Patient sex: M
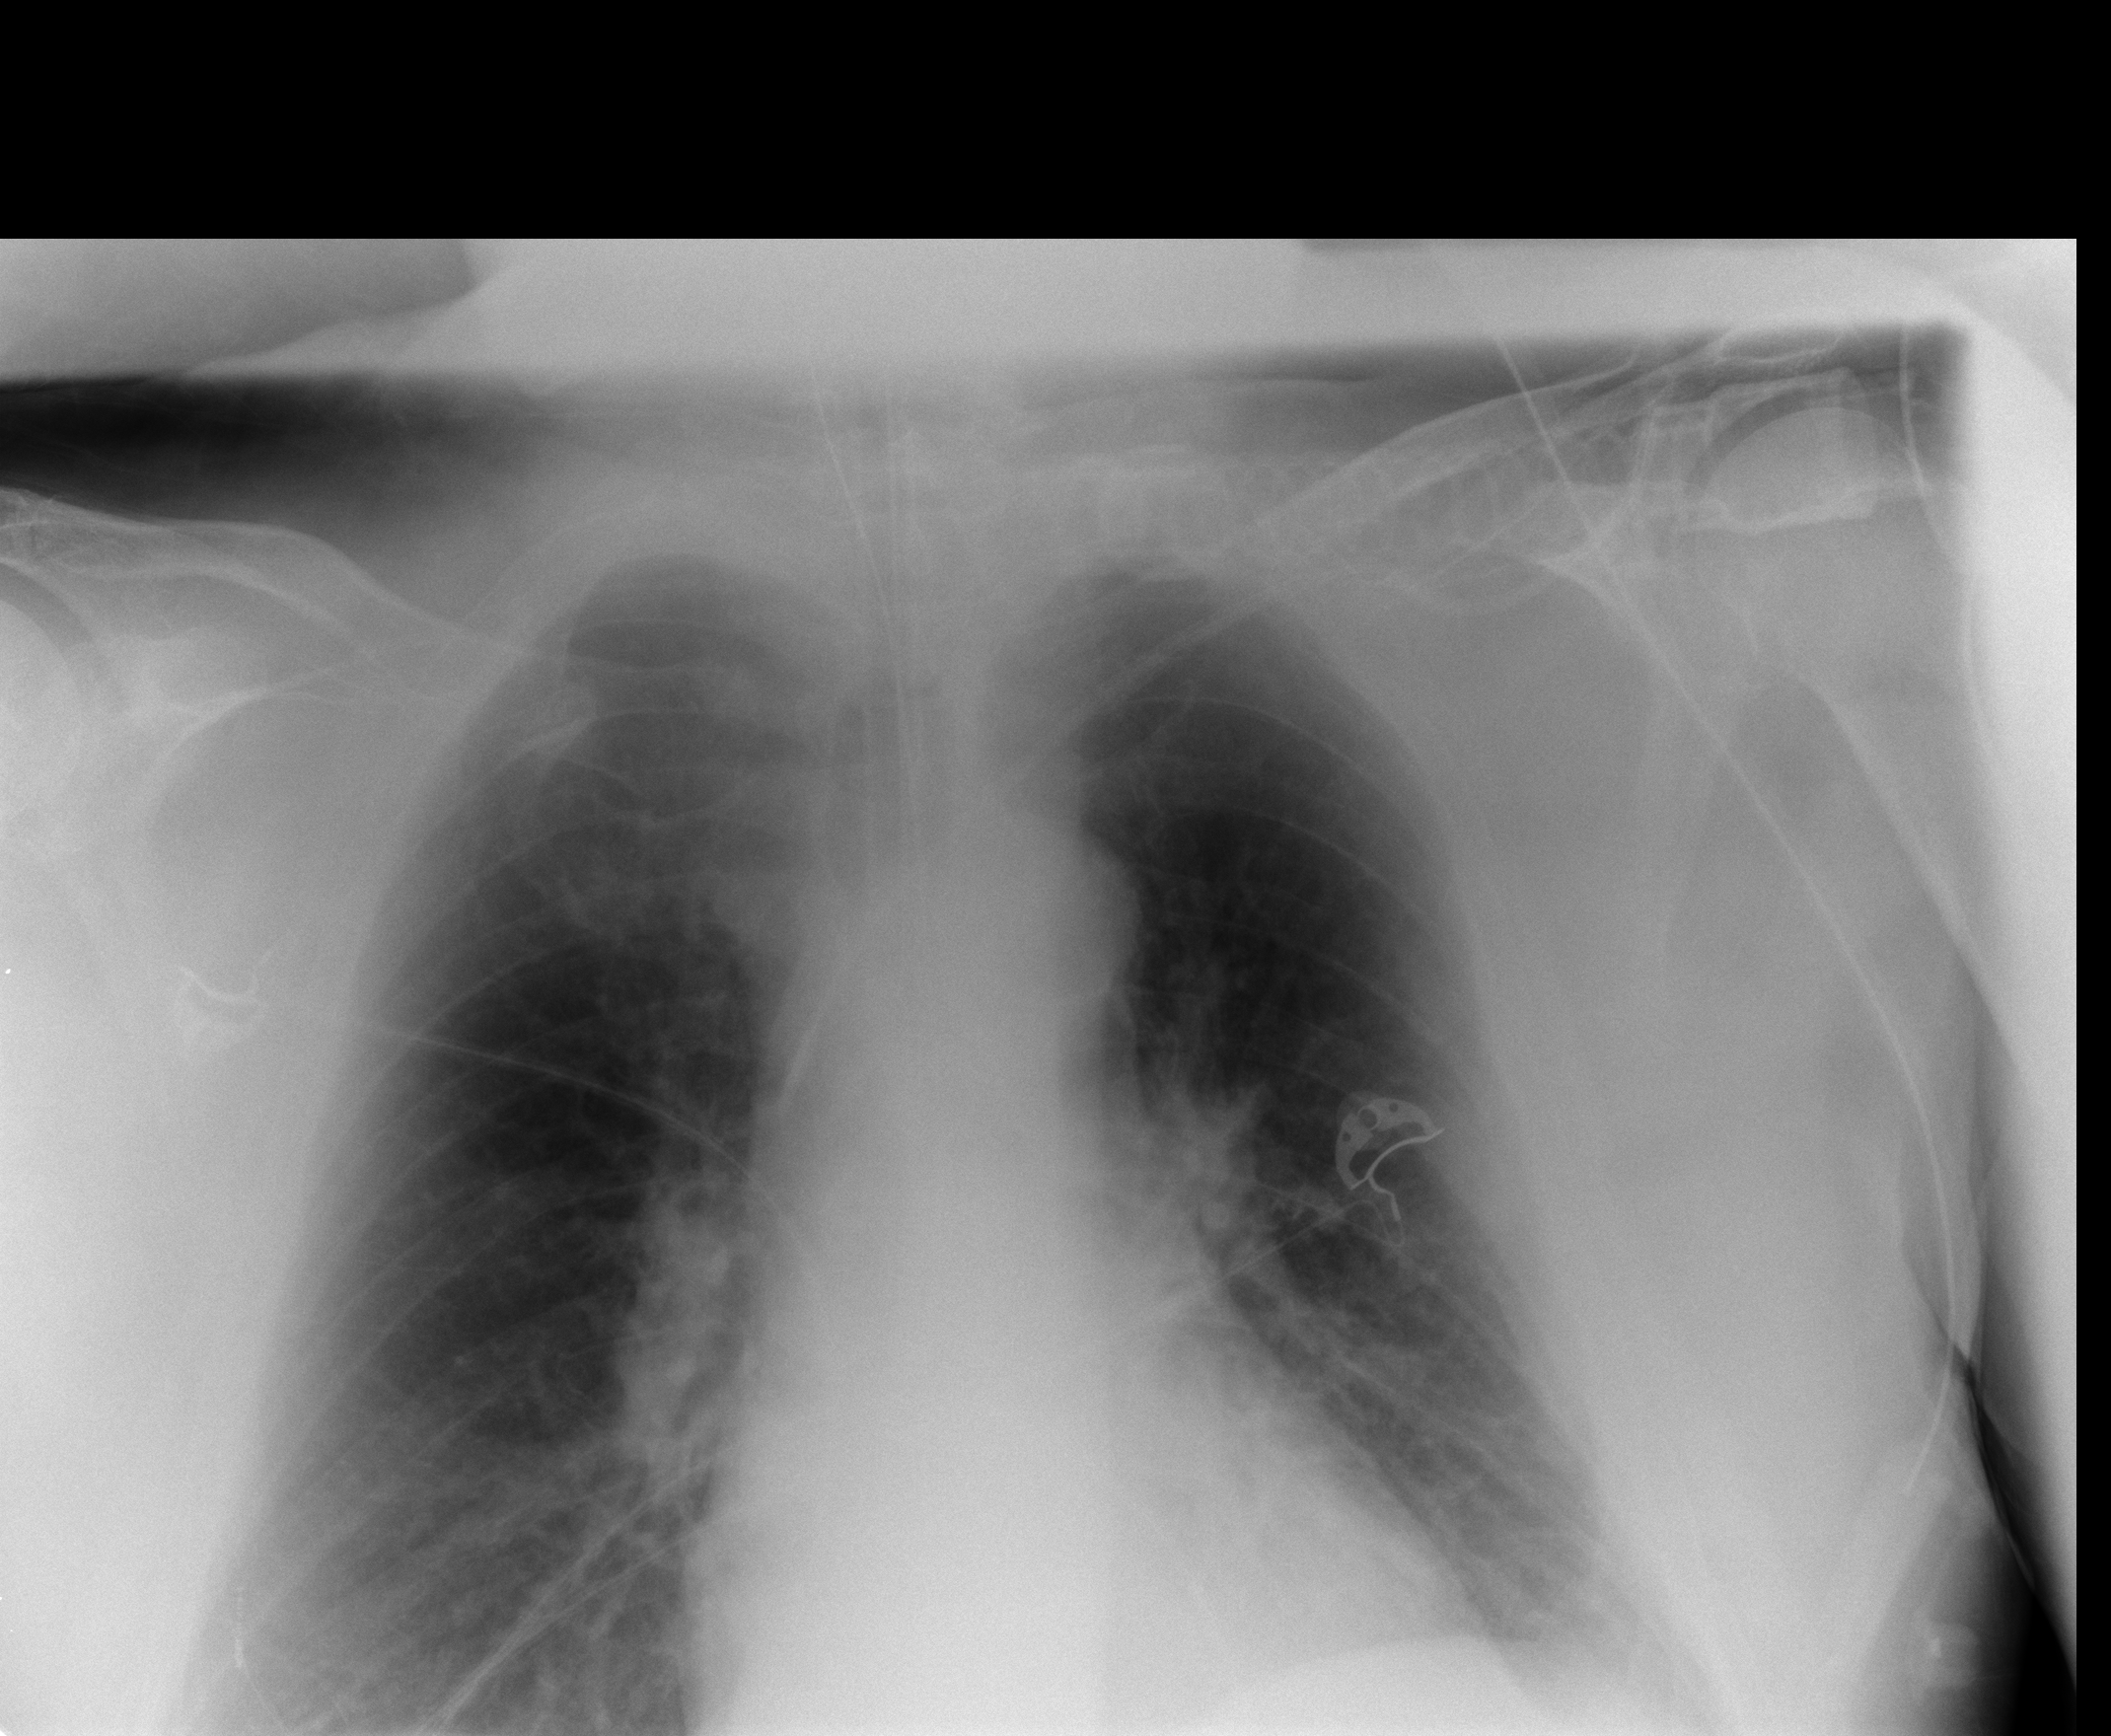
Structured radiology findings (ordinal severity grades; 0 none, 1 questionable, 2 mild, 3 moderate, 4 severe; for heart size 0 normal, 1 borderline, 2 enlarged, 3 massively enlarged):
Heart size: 2
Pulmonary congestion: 1
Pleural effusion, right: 0
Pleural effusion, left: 0
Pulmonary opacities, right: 0
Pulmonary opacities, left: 0
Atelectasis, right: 0
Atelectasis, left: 0